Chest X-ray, PA view. Patient: 41 years old, sex M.
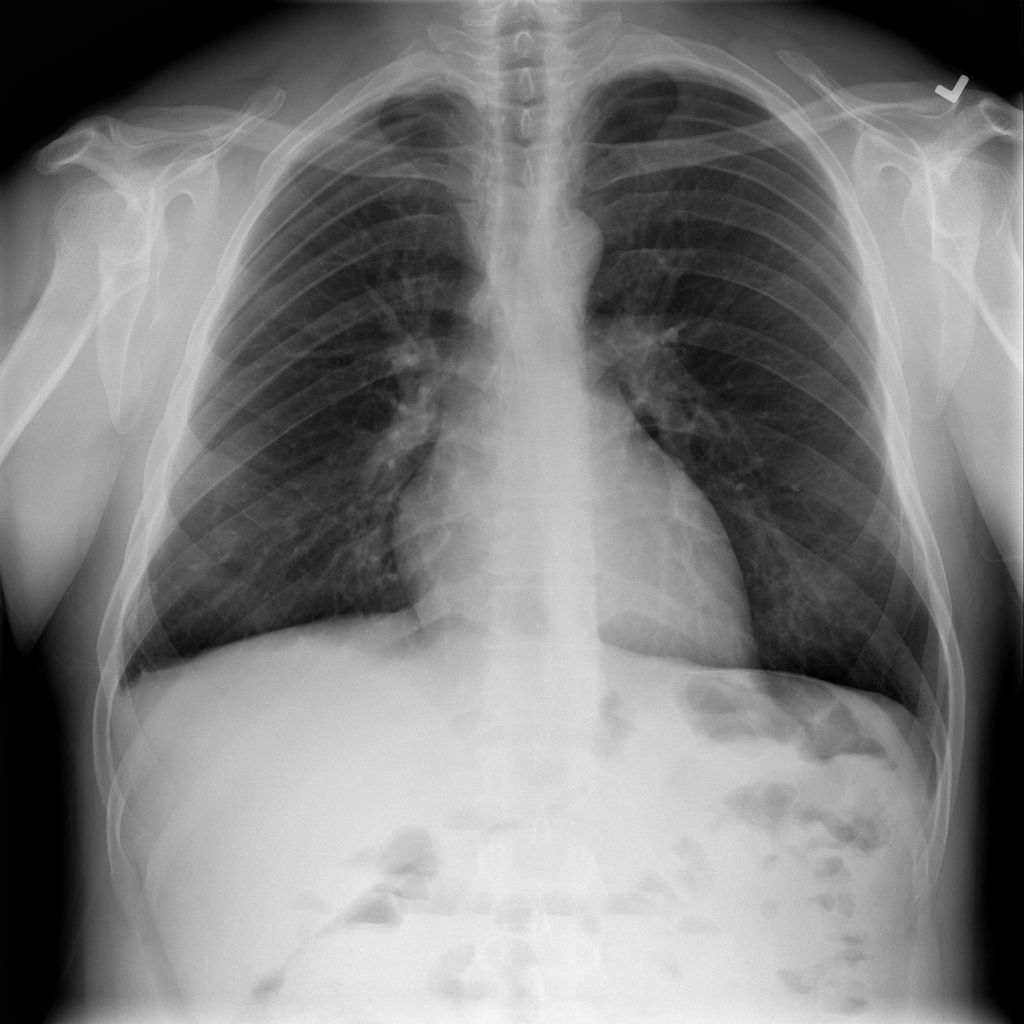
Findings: No Finding